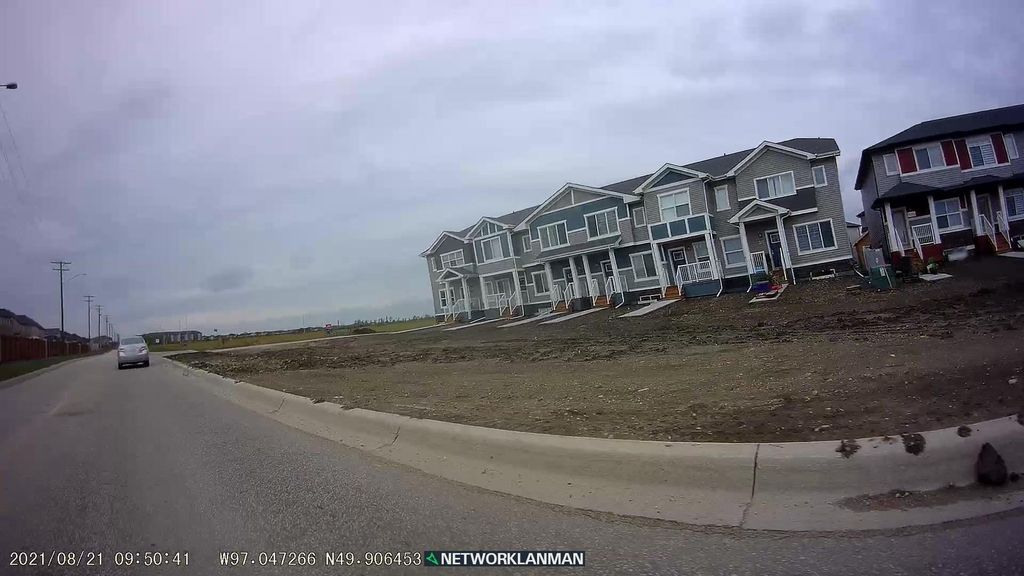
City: winnipeg